七年级 · 解析几何
(本小题 8.0 分)

已知数轴上两点 $A, B$ 对应的数分别为 -8 和 4 , 点 $P$ 为数轴上一动点, 若规定: 点 $P$ 到 $A$ 的距离是点 $P$ 到 $B$ 的距离的 3 倍时, 我们就称点 $P$ 是关于 $A \rightarrow B$ 的 “好点”.

(1)若点 $P$ 到点 $A$ 的距离等于点 $P$ 到点 $B$ 的距离时, 求点 $P$ 表示的数是多少;

(2) 1)若点 $P$ 运动到原点 $O$ 时, 此时点 $P$关于 $A \rightarrow B$ 的 “好点” (填是或者不是);

(2)若点 $P$ 以每秒 1 个单位的速度从原点 $O$ 开始向右运动, 当点 $P$ 是关于 $A \rightarrow B$ 的 “好点” 时, 求点 $P$ 的运动时间;

(3) 若点 $P$ 在原点的左边 (即点 $P$ 对应的数为负数), 且点 $P, A, B$ 中, 其中有一个点是关于其它任意两个点的 “好点”，请直接写出所有符合条件的点 $P$ 表示的数.
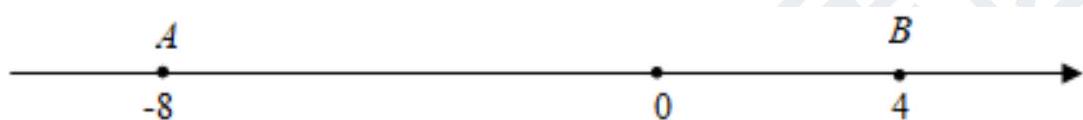
答案: 解：(1) : 数轴上两点 $A, B$ 对应的数分别为 -8 和 4 ,

$\therefore A B=4-(-8)=12$,

$\because$ 点 $P$ 到点 $A$ 、点 $B$ 的距离相等,

$\therefore P$ 为 $A B$ 的中点,

$\therefore B P=P A=\frac{1}{2} A B=6$,

$\therefore$ 点 $P$ 表示的数是 $-2 ;$

(2) (1)当点 $P$ 运动到原点 $O$ 时, $P A=8, P B=4$,

$\because P A \neq 3 P B$,

$\therefore$ 点 $P$ 不是关于 $A \rightarrow B$ 的 “好点”;

故答案为: 不是;

(2)根据题意可知: 设点 $P$ 运动的时间为 $t$ 秒,

则 $P A=t+8, P B=|4-t|$,

$\therefore t+8=3|4-t|$,

解得 $t=1$ 或 $t=10$,

所以点 $P$ 的运动时间为 1 秒或 10 秒;

(3)根据题意可知: 设点 $P$ 表示的数为 $n$,

$P A=n+8$ 或 $-n-8, P B=4-n, A B=12$,

分五种情况进行讨论:

(1)当点 $A$ 是关于 $P \rightarrow B$ 的 “好点” 时,

$|P A|=3|A B|$,

即 $-n-8=36$, 解得 $n=-44$;

(2) 当点 $A$ 是关于 $B \rightarrow P$ 的 “好点” 时,

$|A B|=3|A P|$,

即 $3(-n-8)=12$, 解得 $n=-12$;

或 $3(n+8)=12$, 解得 $n=-4$;

(3)当点 $P$ 是关于 $A \rightarrow B$ 的 “好点” 时,

$|P A|=3|P B|$,

即 $-n-8=3(4-n)$ 或 $n+8=3(4-n)$, 解得 $n=10$ 或 1 (不符合题意, 舍去);

(4) 当点 $P$ 是关于 $B \rightarrow A$ 的 “好点” 时,

$|P B|=3|A P|$,

即 $4-n=3(n+8)$, 解得 $n=-5$;

或 $4-n=3(-n-8)$, 解得 $n=-14$;

(5)当点 $B$ 是关于 $P \rightarrow A$ 的 “好点” 时,

$|P B|=3|A B|$,

即 $4-n=36$, 解得 $n=-32$.

综上所述: 所有符合条件的点 $P$ 表示的数是: $-4,-5,-12,-14,-32,-44$.
解析: (1)根据点 $P$ 到点 $A$ 的距离等于点 $P$ 到点 $B$ 的距离即可得到结论;

(2) 11先根据数轴上两点的距离表示出 $P A$ 和 $P B$ 的长, 再根据好点的定义即可求解;

(2)根据题意可得 $P A=t+8, P B=|4-t|$, 再根据好点的定义即可求解;

(3)分五种情况进行讨论: 当点 $A$ 是关于 $P \rightarrow B$ 的 “好点” 时; 当点 $A$ 是关于 $B \rightarrow P$ 的 “好点” 时;当点 $P$ 是关于 $A \rightarrow B$ 的 “好点” 时; 当点 $P$ 是关于 $B \rightarrow A$ 的 “好点” 时; 当点 $B$ 是关于 $P \rightarrow A$ 的 “好点” 时, 分别代入计算即可.

本题考查了数轴, 好点的定义, 掌握数轴上两点的距离公式: 若点 $A$ 表示 $a$, 点 $B$ 表示 $b$ 时, $A B=$ $\left|x_{b}-x_{a}\right|$.